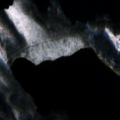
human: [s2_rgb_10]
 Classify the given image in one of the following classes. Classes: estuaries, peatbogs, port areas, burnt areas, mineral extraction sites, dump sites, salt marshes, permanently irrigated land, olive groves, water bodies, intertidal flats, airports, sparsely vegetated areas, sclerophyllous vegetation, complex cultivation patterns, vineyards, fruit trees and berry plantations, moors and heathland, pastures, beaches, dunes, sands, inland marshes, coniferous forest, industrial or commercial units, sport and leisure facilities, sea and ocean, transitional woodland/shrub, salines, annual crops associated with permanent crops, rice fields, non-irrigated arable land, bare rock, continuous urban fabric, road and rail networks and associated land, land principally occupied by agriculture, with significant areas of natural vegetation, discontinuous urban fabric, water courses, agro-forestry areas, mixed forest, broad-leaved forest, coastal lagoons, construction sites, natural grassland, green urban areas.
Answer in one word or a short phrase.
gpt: mixed forest, water bodies